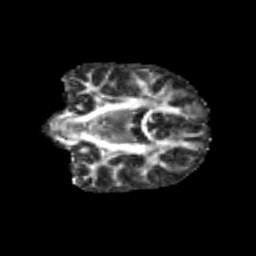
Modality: FA
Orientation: coronal
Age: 9
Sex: male
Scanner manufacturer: siemens
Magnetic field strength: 3 T
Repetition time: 3.8 s
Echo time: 0.07 s